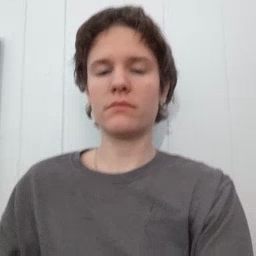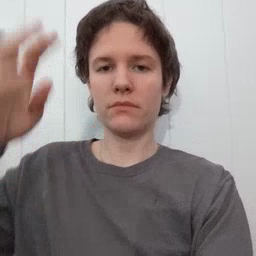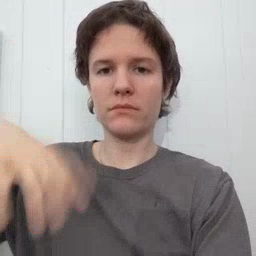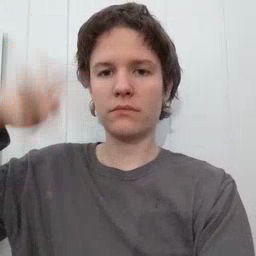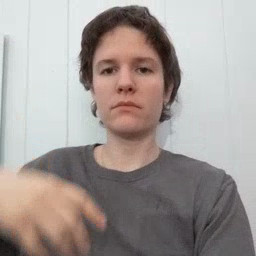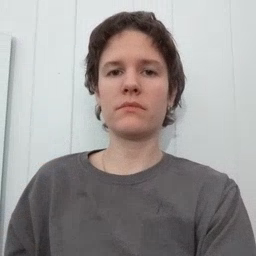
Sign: rain